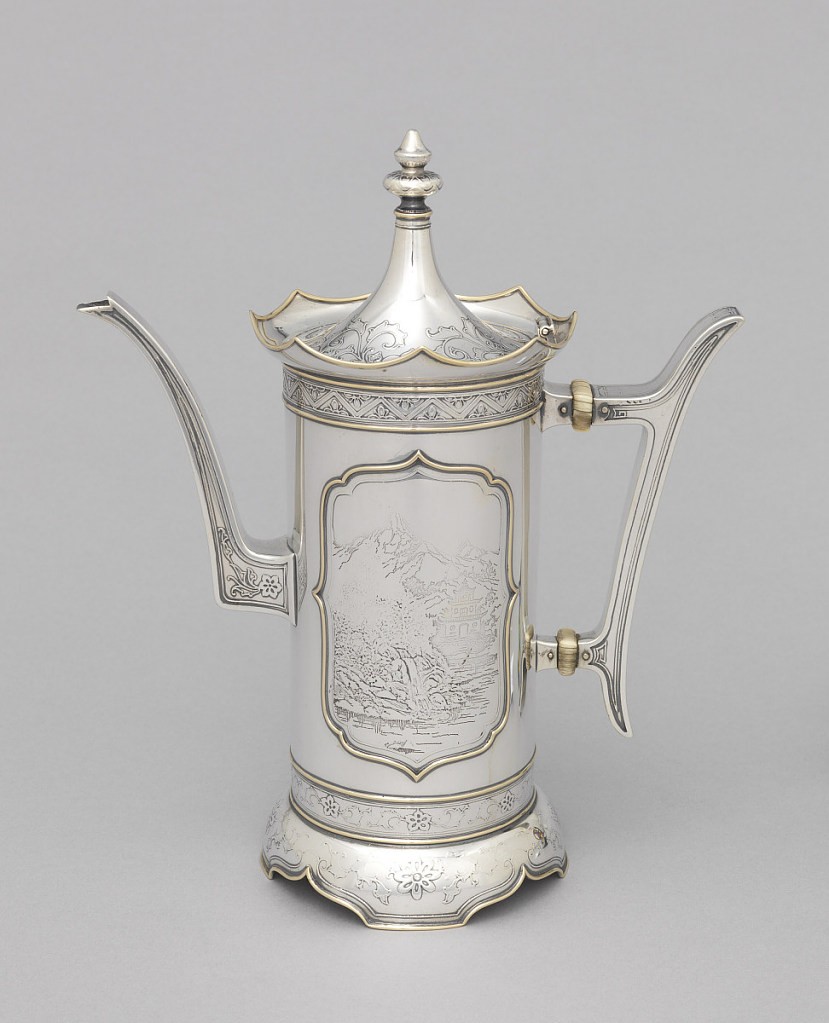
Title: Coffeepot with Landscapes
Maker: The Sweetser Company, New York, New York, active 1900 – 1915
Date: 1900–1915
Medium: silver, gold, ivory
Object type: coffeepot
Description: Cylindrical form with applied gold edges and chased with elaborate Chinese-inspired landscapes; long curving spout, square in section; shaped handle with ivory insulators. Tapering conical lid with stepped knop.